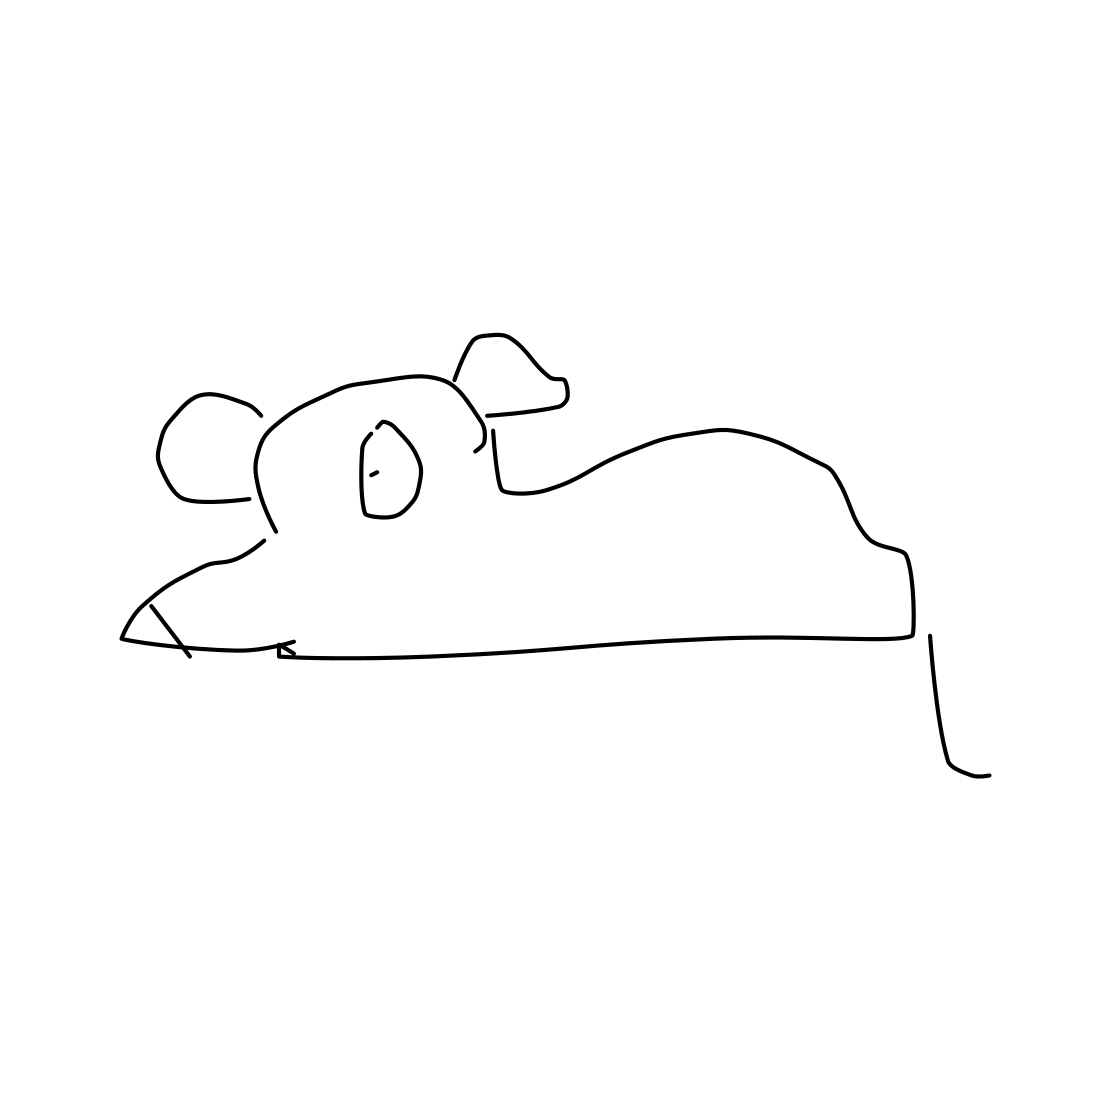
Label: mouse (animal)